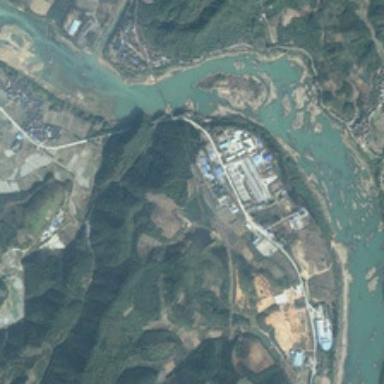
Many green plants and several urban areas are in two sides of a curved river .